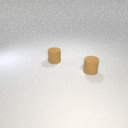
small brown rubber cylinder behind small brown rubber cylinder